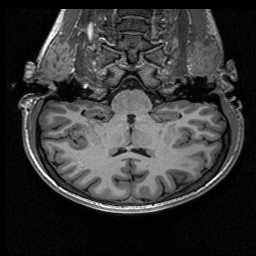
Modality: T1w
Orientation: sagittal
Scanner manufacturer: siemens
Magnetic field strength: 3 T
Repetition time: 2.53 s
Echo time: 0.00267 s